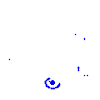
Particle: electron